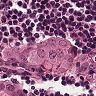
Metastatic tissue present: yes